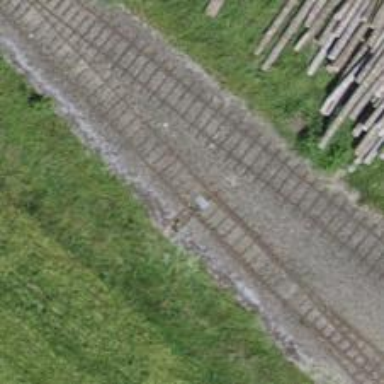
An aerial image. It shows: Railway switch.